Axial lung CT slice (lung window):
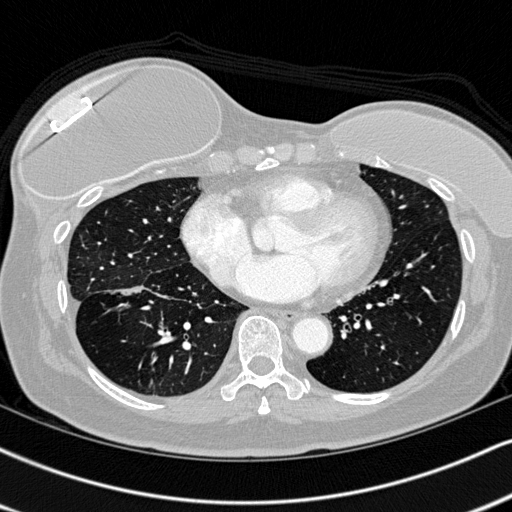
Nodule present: no